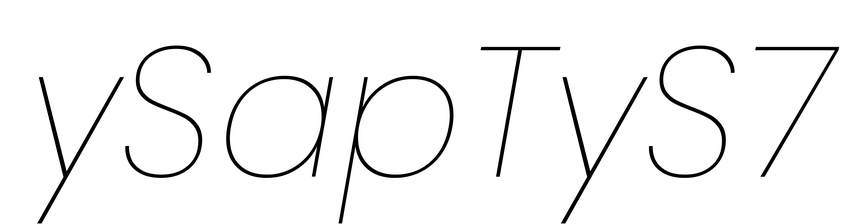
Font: Poppins-ThinItalic